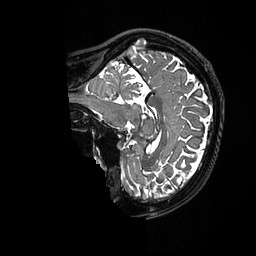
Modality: T2w
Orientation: sagittal
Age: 30
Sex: female
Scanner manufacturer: ge
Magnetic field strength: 3 T
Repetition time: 3.202 s
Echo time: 0.06683 s